Question: Basically I want to put an image on an UIView,and than cover this image with an semitransparent view to make the image blurring, eventually put an UIButton on the semitransparent view, now I want the image . How can I do that? Thanks.
One picture is worth one thousand words.

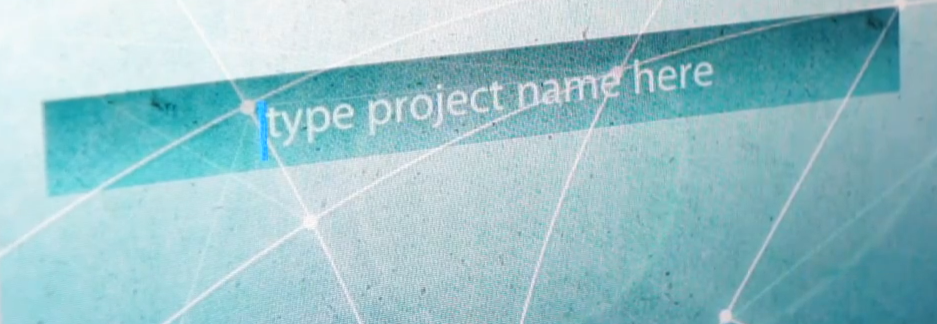
Answer: The partial see-through effect is generally achieved by just putting an image view up front with a lower alpha. So I'm imagining three layers, background, text, and then the noise/lines/tinting. That gets you pretty close. If you need to blur, I guess you could do something like <URL>. Or if you render the box and text, rasterize, and then rotate, that might get you more than enough softening of the image that you wouldn't have to go through the blurring algorithms. You'll have to do a little experimentation.